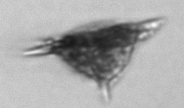
Label: Dictyocha